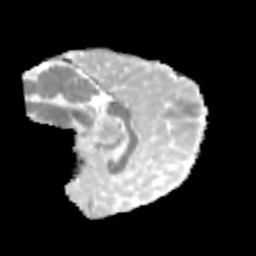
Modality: MD
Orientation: sagittal
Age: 11
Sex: male
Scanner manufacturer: siemens
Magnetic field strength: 3 T
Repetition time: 3.8 s
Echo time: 0.07 s